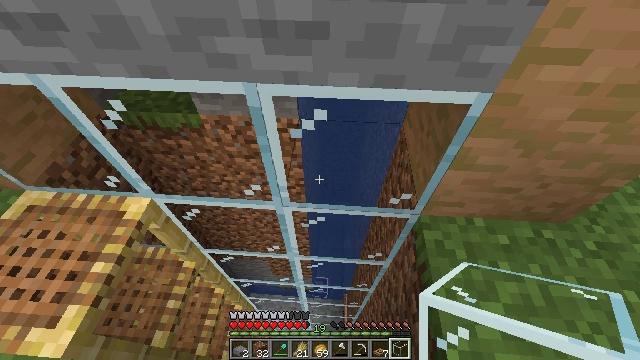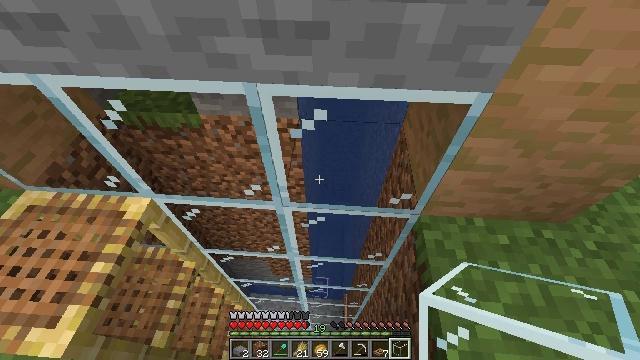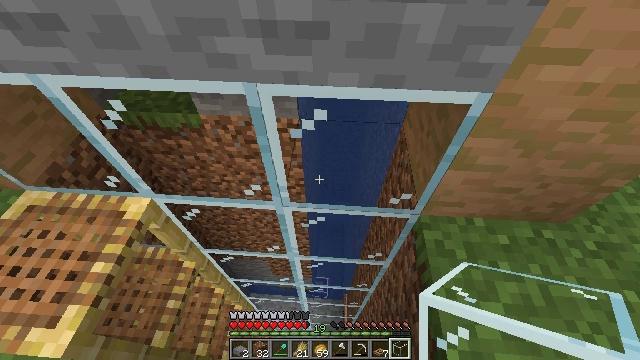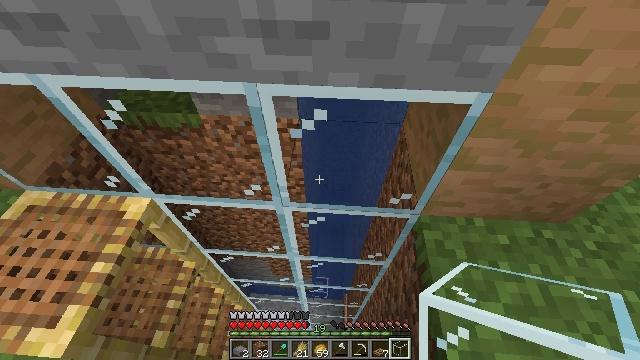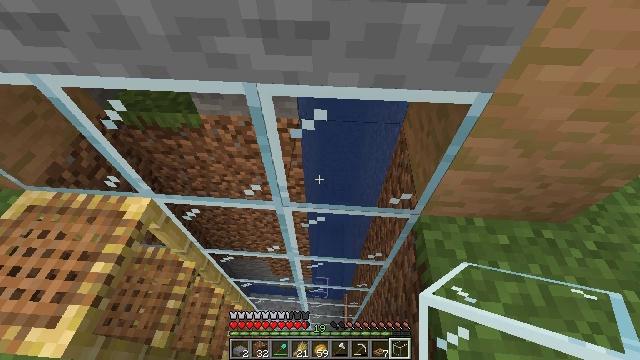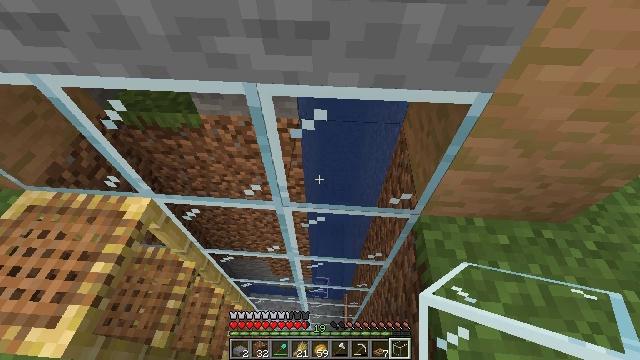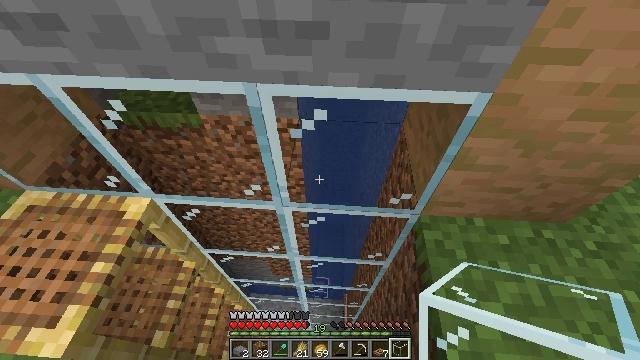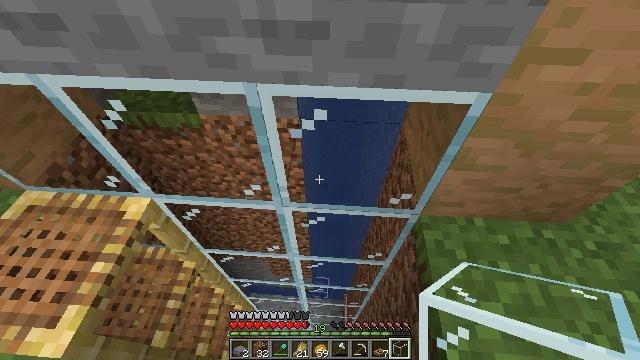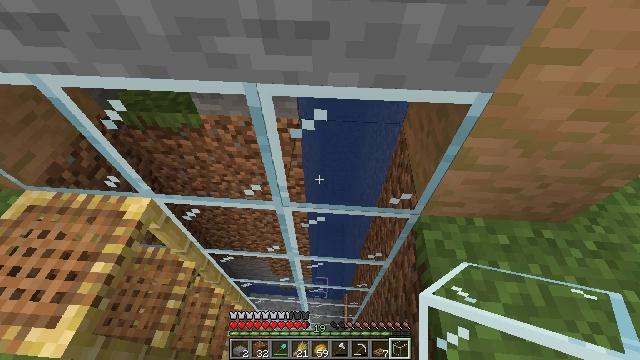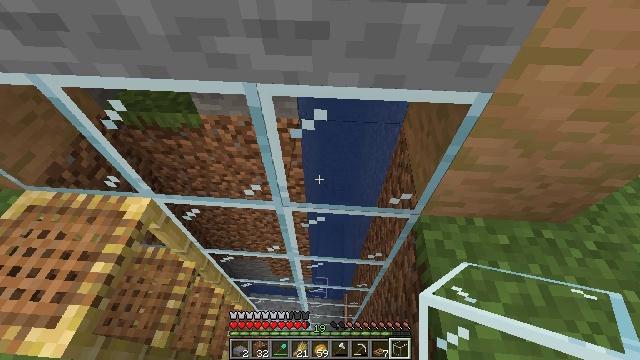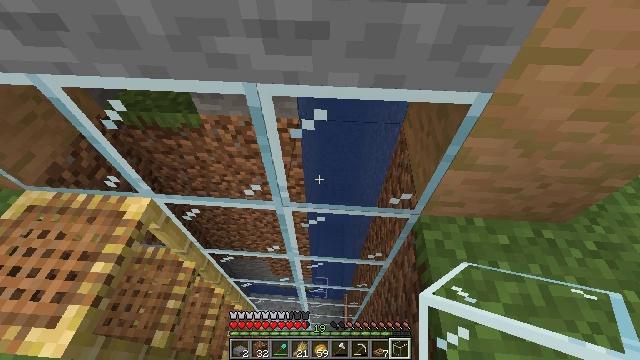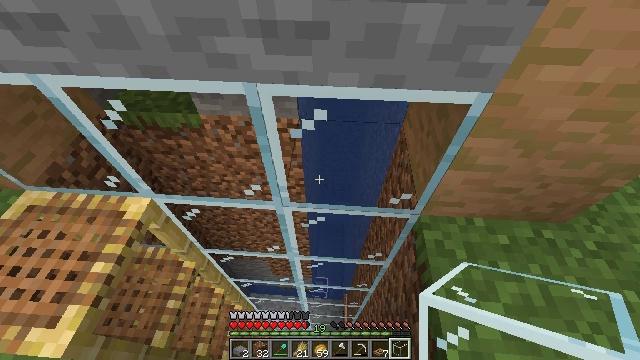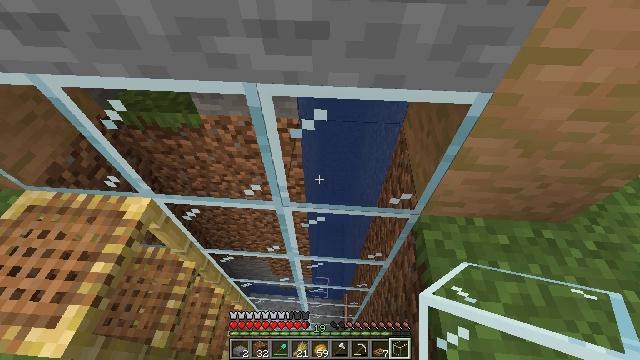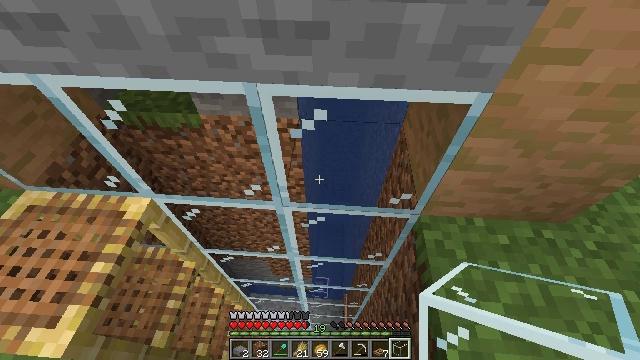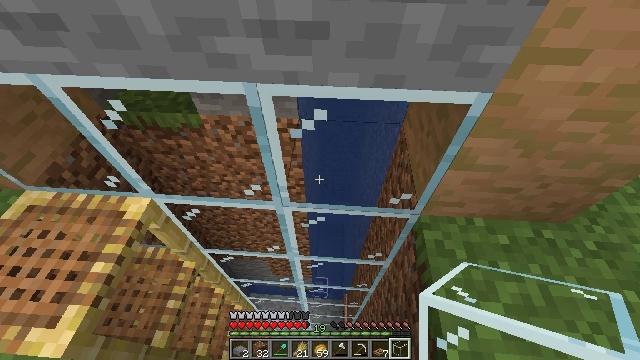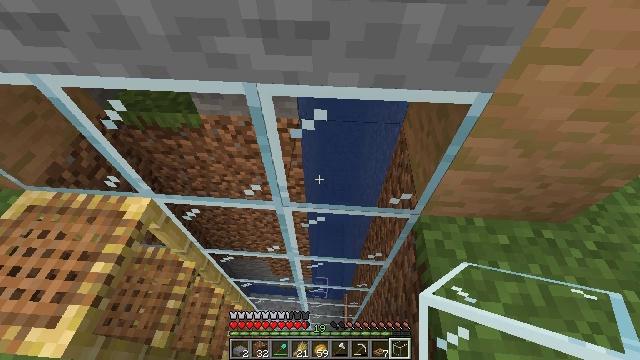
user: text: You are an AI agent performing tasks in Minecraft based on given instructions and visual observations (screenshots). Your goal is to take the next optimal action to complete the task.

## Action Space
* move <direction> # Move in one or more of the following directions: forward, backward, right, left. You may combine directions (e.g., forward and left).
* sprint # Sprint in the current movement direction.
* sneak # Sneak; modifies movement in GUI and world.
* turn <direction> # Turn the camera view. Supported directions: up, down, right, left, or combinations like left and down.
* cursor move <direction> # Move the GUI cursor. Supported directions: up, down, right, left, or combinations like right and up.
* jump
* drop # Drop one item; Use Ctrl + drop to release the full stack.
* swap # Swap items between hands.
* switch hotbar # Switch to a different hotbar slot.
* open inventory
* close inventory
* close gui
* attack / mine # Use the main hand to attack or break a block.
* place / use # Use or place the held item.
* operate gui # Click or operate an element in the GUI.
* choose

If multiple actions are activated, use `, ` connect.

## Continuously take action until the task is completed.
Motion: motion action
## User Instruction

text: Use the crafting table to create a jungle sign.
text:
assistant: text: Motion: no_op
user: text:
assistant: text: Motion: no_op
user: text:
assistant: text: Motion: no_op
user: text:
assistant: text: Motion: no_op
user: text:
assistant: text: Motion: no_op
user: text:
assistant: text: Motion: no_op
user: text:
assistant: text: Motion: no_op
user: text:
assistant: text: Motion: no_op
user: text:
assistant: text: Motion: no_op
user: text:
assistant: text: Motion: no_op
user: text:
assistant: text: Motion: no_op
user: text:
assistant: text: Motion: no_op
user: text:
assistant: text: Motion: no_op
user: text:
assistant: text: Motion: no_op
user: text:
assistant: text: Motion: no_op
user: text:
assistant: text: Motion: no_op
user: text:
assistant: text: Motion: no_op
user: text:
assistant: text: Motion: no_op
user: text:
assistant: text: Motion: no_op
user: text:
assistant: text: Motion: no_op
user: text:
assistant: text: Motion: no_op
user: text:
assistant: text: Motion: no_op
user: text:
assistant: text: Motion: no_op
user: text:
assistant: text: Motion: no_op
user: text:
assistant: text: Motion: no_op
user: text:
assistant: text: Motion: no_op
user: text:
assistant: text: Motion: no_op
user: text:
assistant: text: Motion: no_op
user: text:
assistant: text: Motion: no_op
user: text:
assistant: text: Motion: no_op